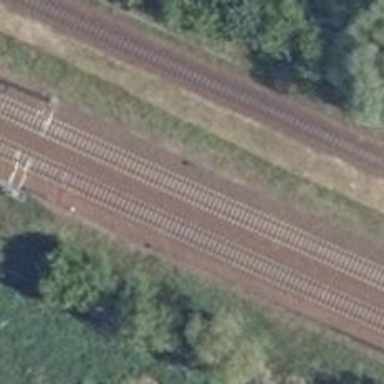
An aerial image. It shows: Railway signal.